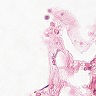
Metastatic tissue present: no